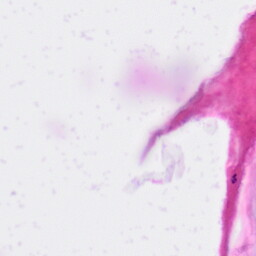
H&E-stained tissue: Skin